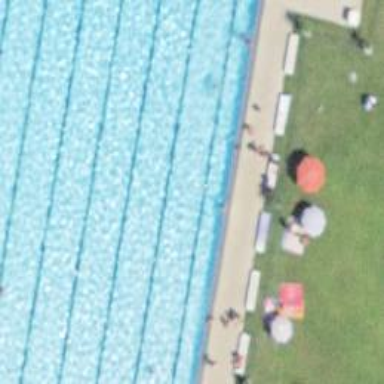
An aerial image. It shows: Swimming pool area designated for leisure and sports activities.